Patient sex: M
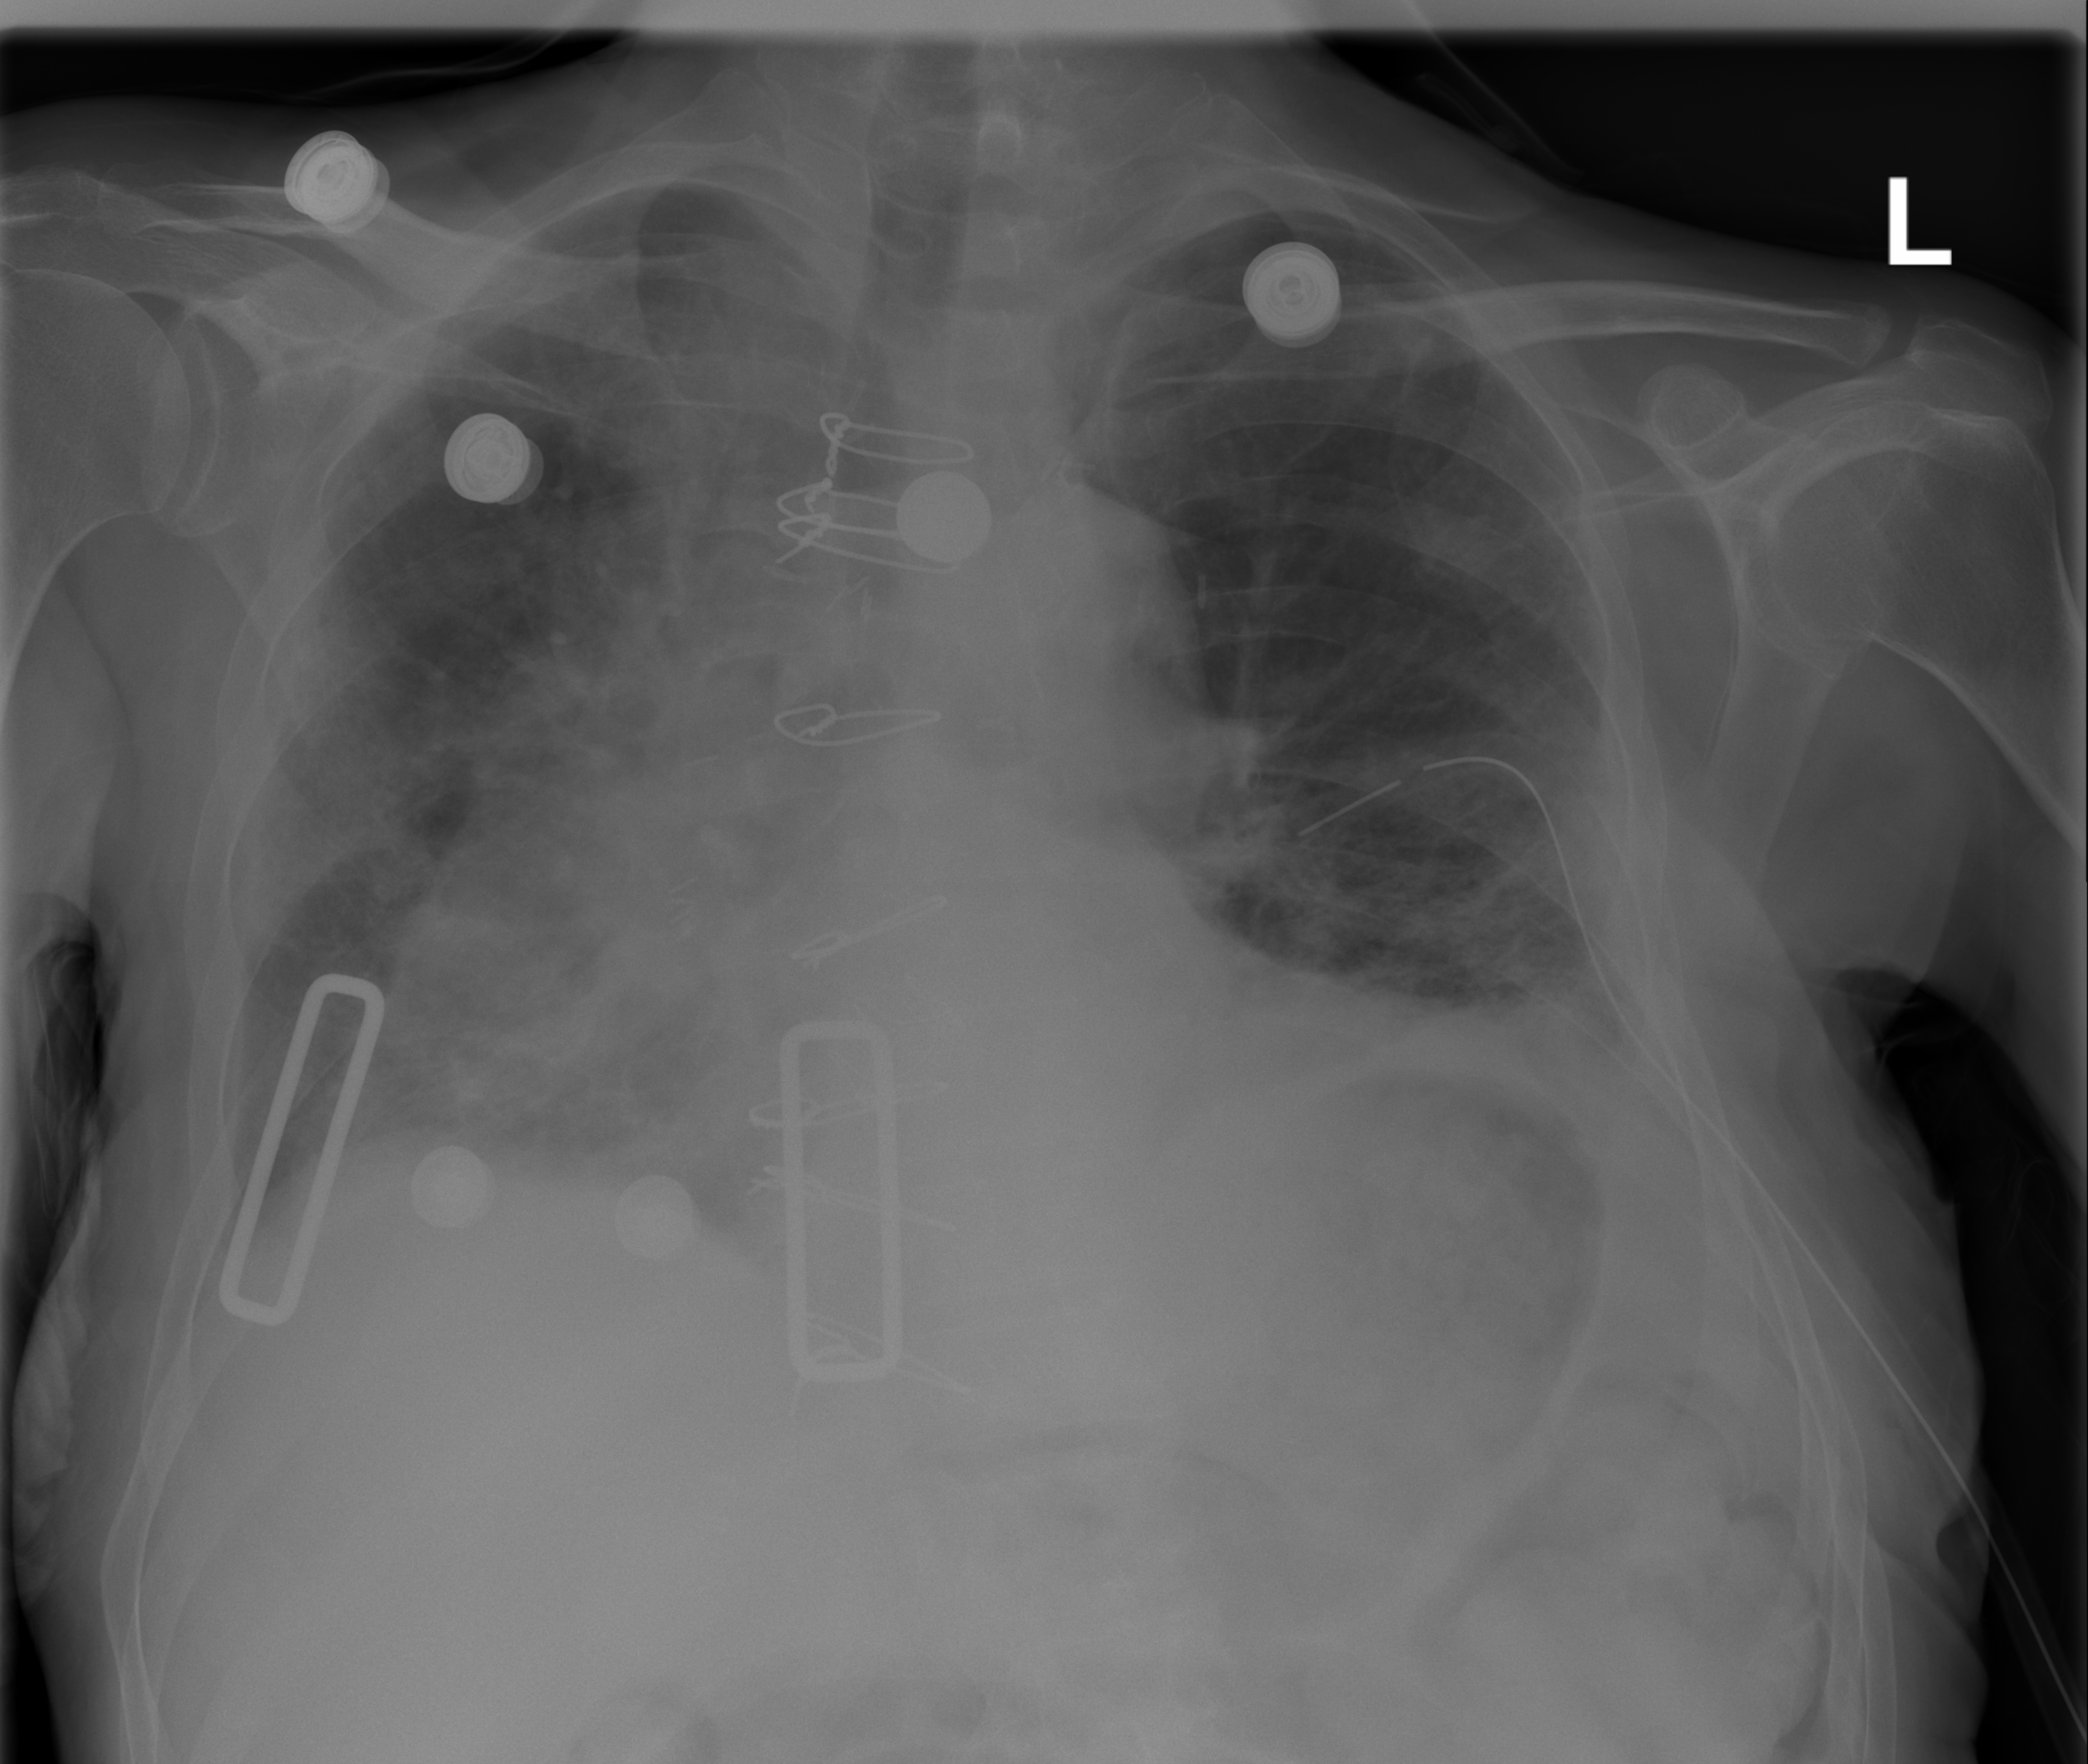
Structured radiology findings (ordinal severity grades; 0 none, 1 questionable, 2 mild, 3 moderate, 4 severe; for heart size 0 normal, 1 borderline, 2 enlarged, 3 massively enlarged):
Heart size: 2
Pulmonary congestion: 0
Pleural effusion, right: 0
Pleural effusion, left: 3
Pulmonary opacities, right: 0
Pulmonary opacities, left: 0
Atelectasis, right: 0
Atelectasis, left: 3